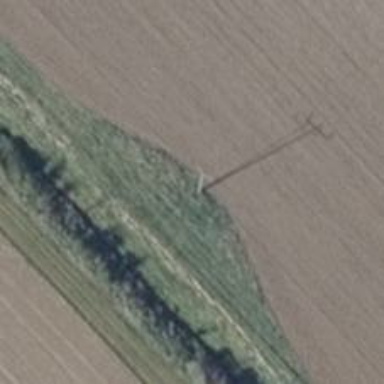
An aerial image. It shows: Power pole.